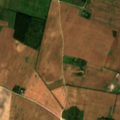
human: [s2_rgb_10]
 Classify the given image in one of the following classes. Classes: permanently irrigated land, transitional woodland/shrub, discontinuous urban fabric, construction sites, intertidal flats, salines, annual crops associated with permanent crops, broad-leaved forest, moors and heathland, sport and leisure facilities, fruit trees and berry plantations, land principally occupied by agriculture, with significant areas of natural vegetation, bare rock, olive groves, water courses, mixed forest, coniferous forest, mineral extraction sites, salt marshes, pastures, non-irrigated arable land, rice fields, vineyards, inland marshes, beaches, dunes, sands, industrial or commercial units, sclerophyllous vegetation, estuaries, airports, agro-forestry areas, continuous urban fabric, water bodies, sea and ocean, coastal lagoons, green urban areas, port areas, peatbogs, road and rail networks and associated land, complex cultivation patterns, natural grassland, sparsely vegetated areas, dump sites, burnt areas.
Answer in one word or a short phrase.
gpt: non-irrigated arable land, pastures, complex cultivation patterns